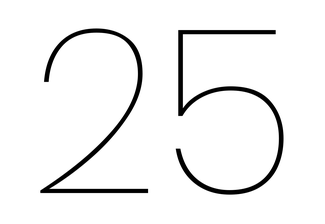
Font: Poppins-Thin